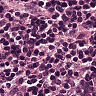
Metastatic tissue present: yes